Interaction volume radius: 5 \u00c5
Interaction volume height: 20 \u00c5
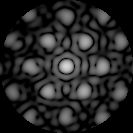
Disorder parameter: 0.2641